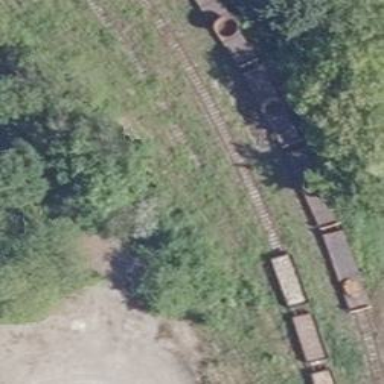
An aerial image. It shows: Rail spur service.